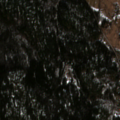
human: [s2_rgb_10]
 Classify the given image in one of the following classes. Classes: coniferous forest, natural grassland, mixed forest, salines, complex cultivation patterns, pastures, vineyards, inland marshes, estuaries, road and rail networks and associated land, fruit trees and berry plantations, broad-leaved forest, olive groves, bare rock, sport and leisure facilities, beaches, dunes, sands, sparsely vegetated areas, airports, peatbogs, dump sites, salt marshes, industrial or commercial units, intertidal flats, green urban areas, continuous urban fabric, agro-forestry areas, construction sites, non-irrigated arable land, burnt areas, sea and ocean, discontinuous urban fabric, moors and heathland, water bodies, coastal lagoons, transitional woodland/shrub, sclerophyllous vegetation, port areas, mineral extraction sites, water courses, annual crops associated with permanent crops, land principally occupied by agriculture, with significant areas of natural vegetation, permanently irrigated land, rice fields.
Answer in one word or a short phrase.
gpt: discontinuous urban fabric, non-irrigated arable land, coniferous forest, mixed forest